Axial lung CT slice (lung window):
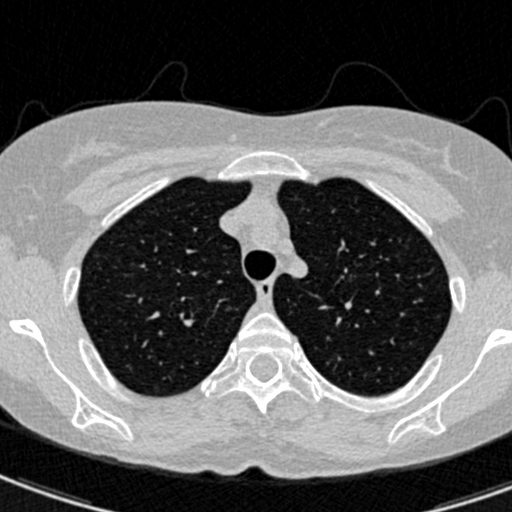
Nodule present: no